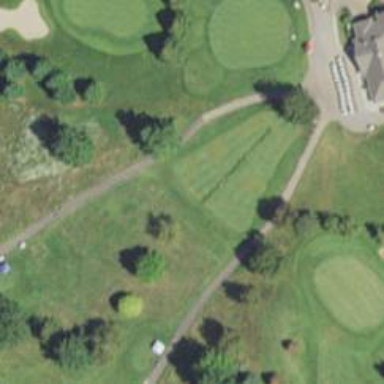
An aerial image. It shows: Grassy area designated as golf tee.